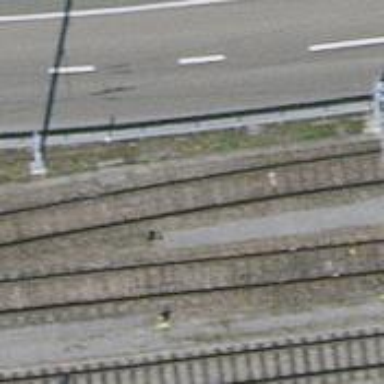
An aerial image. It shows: Single-track railway siding with electrified contact lines.